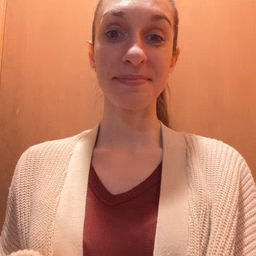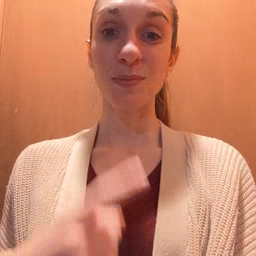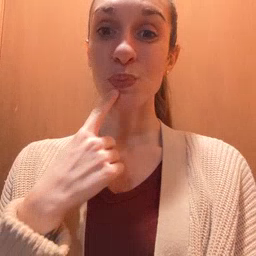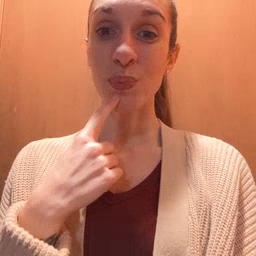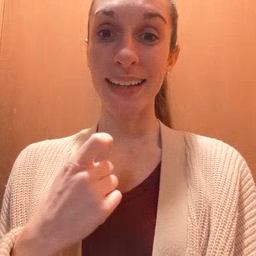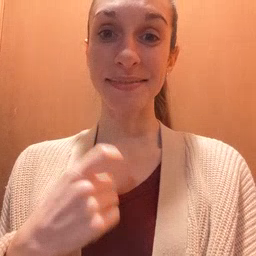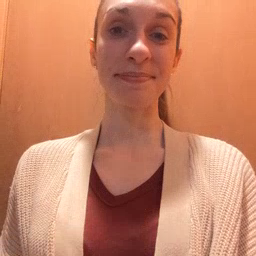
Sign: red